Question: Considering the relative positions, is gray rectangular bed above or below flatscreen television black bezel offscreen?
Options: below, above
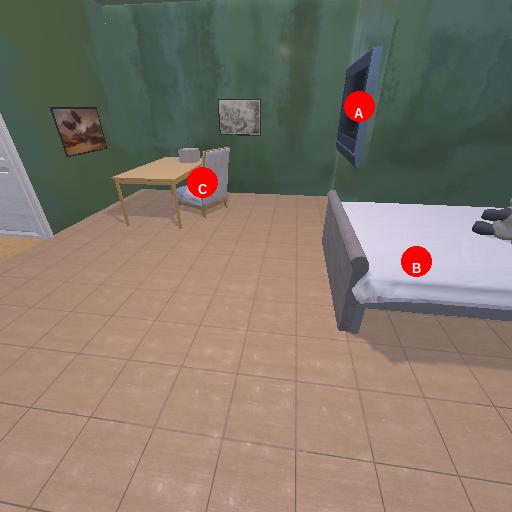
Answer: below